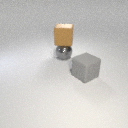
large gray metal sphere behind large gray rubber cube